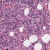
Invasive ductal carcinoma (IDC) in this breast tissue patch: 1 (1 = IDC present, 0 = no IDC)